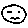
Label: smiley face